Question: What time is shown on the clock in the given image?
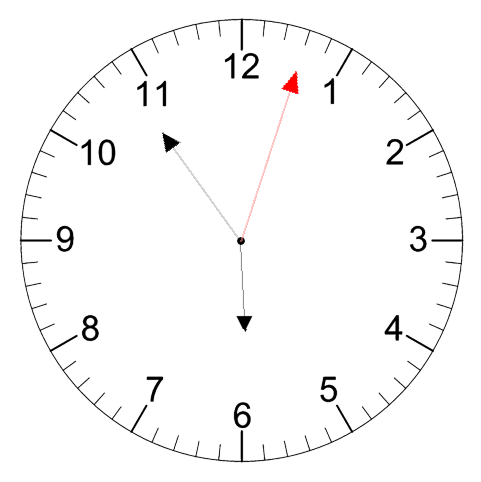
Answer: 05:54:03